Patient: sex M, age 43
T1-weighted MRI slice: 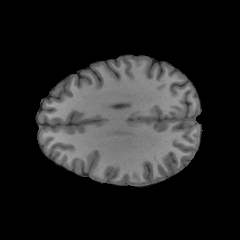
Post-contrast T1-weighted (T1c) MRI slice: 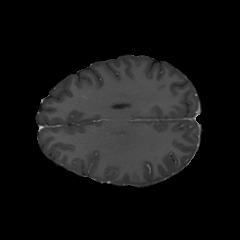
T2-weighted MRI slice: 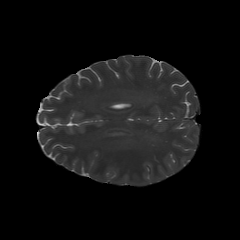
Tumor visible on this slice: no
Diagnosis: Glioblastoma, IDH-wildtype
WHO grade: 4